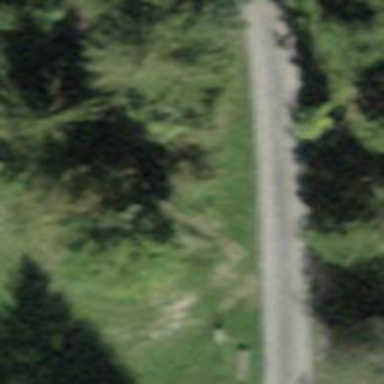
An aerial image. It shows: Culvert tunnel.